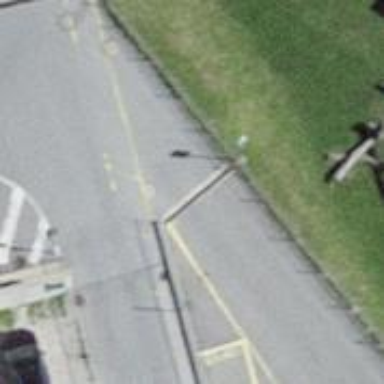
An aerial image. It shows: Lift gate barrier.